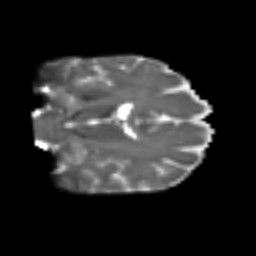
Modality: T2w
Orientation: coronal
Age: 50
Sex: female
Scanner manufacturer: siemens
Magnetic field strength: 3 T
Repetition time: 4.999 s
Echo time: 0.07946 s